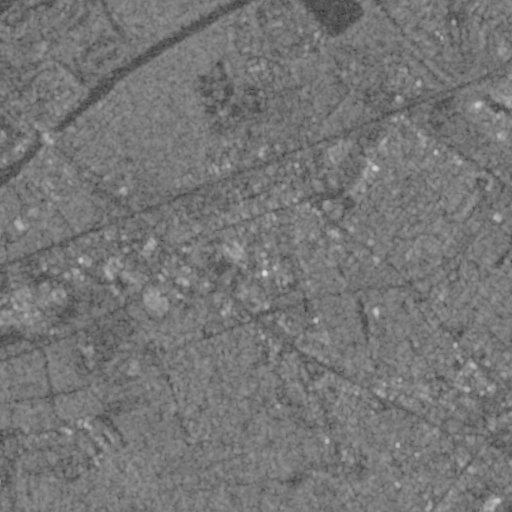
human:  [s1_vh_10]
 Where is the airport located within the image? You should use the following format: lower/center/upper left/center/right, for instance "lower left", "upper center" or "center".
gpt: The airport is located in the lower left of the image.
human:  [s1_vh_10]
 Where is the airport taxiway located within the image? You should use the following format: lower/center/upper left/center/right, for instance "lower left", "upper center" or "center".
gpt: The airport taxiway is located in the lower left of the image.
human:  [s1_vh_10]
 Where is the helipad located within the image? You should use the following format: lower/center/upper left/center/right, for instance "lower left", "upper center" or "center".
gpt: The helipad is located in the upper right of the image.
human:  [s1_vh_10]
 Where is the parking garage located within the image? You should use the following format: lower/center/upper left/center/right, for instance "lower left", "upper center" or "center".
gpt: The parking garage is located in the lower right of the image.
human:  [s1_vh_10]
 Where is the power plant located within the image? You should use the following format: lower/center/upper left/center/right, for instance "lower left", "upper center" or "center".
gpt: The power plant is located in the center left of the image.
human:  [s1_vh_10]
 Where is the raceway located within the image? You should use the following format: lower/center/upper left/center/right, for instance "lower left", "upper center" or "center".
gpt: The raceway is located in the upper right of the image.
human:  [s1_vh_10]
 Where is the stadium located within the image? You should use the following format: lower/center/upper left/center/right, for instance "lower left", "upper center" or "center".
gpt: The stadium is located in the upper right of the image.
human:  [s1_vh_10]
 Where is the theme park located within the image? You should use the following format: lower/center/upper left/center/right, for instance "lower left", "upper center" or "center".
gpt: The theme park is located in the upper right of the image.
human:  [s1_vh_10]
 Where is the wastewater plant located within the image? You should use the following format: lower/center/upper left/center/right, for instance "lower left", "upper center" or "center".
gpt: The wastewater plant is located in the upper right of the image.
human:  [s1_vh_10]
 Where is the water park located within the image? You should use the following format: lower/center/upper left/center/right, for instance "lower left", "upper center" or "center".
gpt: The water park is located in the upper center of the image.
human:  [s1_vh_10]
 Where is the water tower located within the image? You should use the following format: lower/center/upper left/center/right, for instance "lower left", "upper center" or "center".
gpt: The water tower is located in the center right of the image.
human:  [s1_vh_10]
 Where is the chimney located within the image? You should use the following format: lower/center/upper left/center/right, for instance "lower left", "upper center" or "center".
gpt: The chimney is located in the center left of the image.
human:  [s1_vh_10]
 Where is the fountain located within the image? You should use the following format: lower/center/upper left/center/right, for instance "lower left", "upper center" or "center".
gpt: The fountain is located in the upper of the image.
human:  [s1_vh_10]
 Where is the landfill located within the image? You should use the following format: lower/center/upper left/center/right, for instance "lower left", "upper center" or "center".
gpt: There is no landfill in the image.

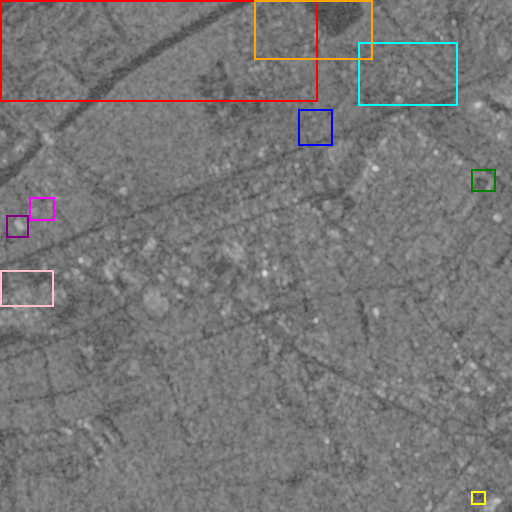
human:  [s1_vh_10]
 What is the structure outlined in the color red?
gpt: The structure outlined in red is a park.
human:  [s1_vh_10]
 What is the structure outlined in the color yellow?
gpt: The structure outlined in yellow is a parking garage.
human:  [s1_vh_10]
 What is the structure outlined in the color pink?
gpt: The structure outlined in pink is a parking lot.
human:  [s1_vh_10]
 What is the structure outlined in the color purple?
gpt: The structure outlined in purple is a power plant.
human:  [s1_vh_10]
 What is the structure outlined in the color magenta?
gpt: The structure outlined in magenta is a power substation.
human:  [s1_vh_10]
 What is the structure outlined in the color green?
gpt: The structure outlined in green is a stadium.
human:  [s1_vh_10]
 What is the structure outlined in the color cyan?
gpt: The structure outlined in cyan is a theme park.
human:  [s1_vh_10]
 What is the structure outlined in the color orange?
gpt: The structure outlined in orange is a wastewater plant.
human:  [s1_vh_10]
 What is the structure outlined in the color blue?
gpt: The structure outlined in blue is a water park.